Field crop: maize
Growth stage: 2
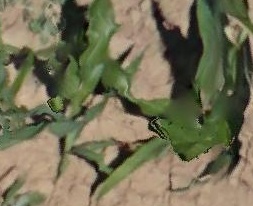
Species: maize